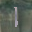
Label: 1